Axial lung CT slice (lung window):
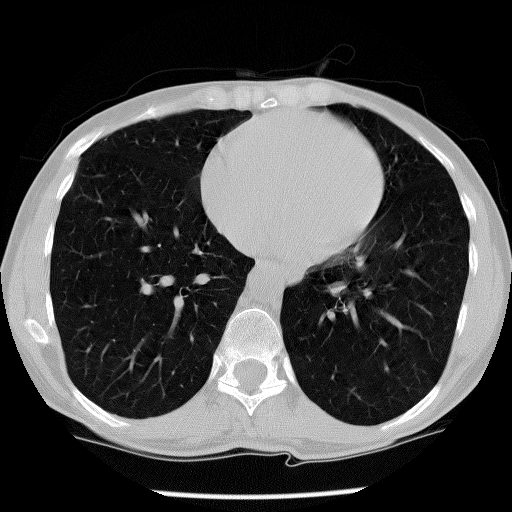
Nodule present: no